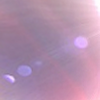
Label: sunburn